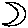
Label: moon